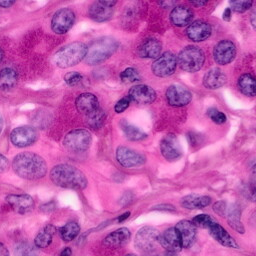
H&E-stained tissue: Pancreatic